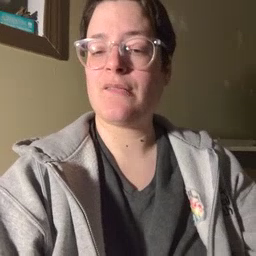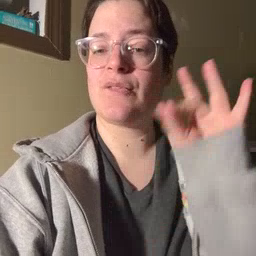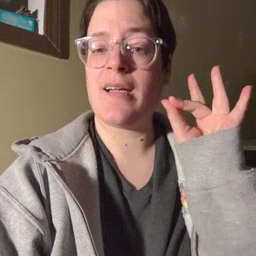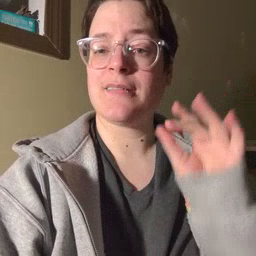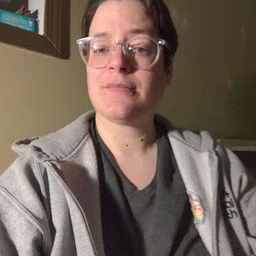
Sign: find